Question: I have compiled php 5.5.9 with ZTS and phtreads support enabled using this instructions:
<URL>
Everything seems alright, extension installed, server restarted, but when I try to use threads, I get an 500 Fatal error: ""
Could you tell me what I am missing?
*I did add pthreads extension to php.ini

OS: Ubuntu 10.04
Ty
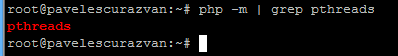
Answer: If the extension is loaded in CLI and not in Apache, IIS, or , it is down to the distribution using a separate mod_php5 for apache, and CLI package for the command line; when a SAPI that requires a shared library is configured, like Apache's mod_php5.so, the library produced by PHP - libphp5.so - is only used for the apache module, the CLI binary does not link against it. This means packagers can distribute php-apache2 and php-cli (for example) packages independently, easy for them. It also means you have two isolated installations of the PHP interpreter, whether you like it or not.
You need to find a package that contains mod_php5.so built in ZTS mode for your distribution.